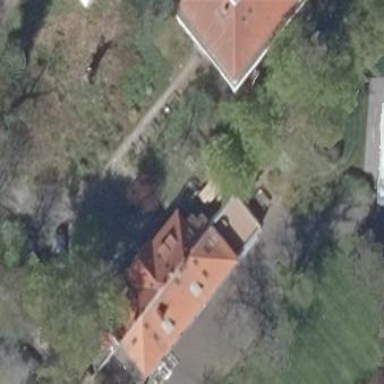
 while the rest of the building is painted white."